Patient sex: F
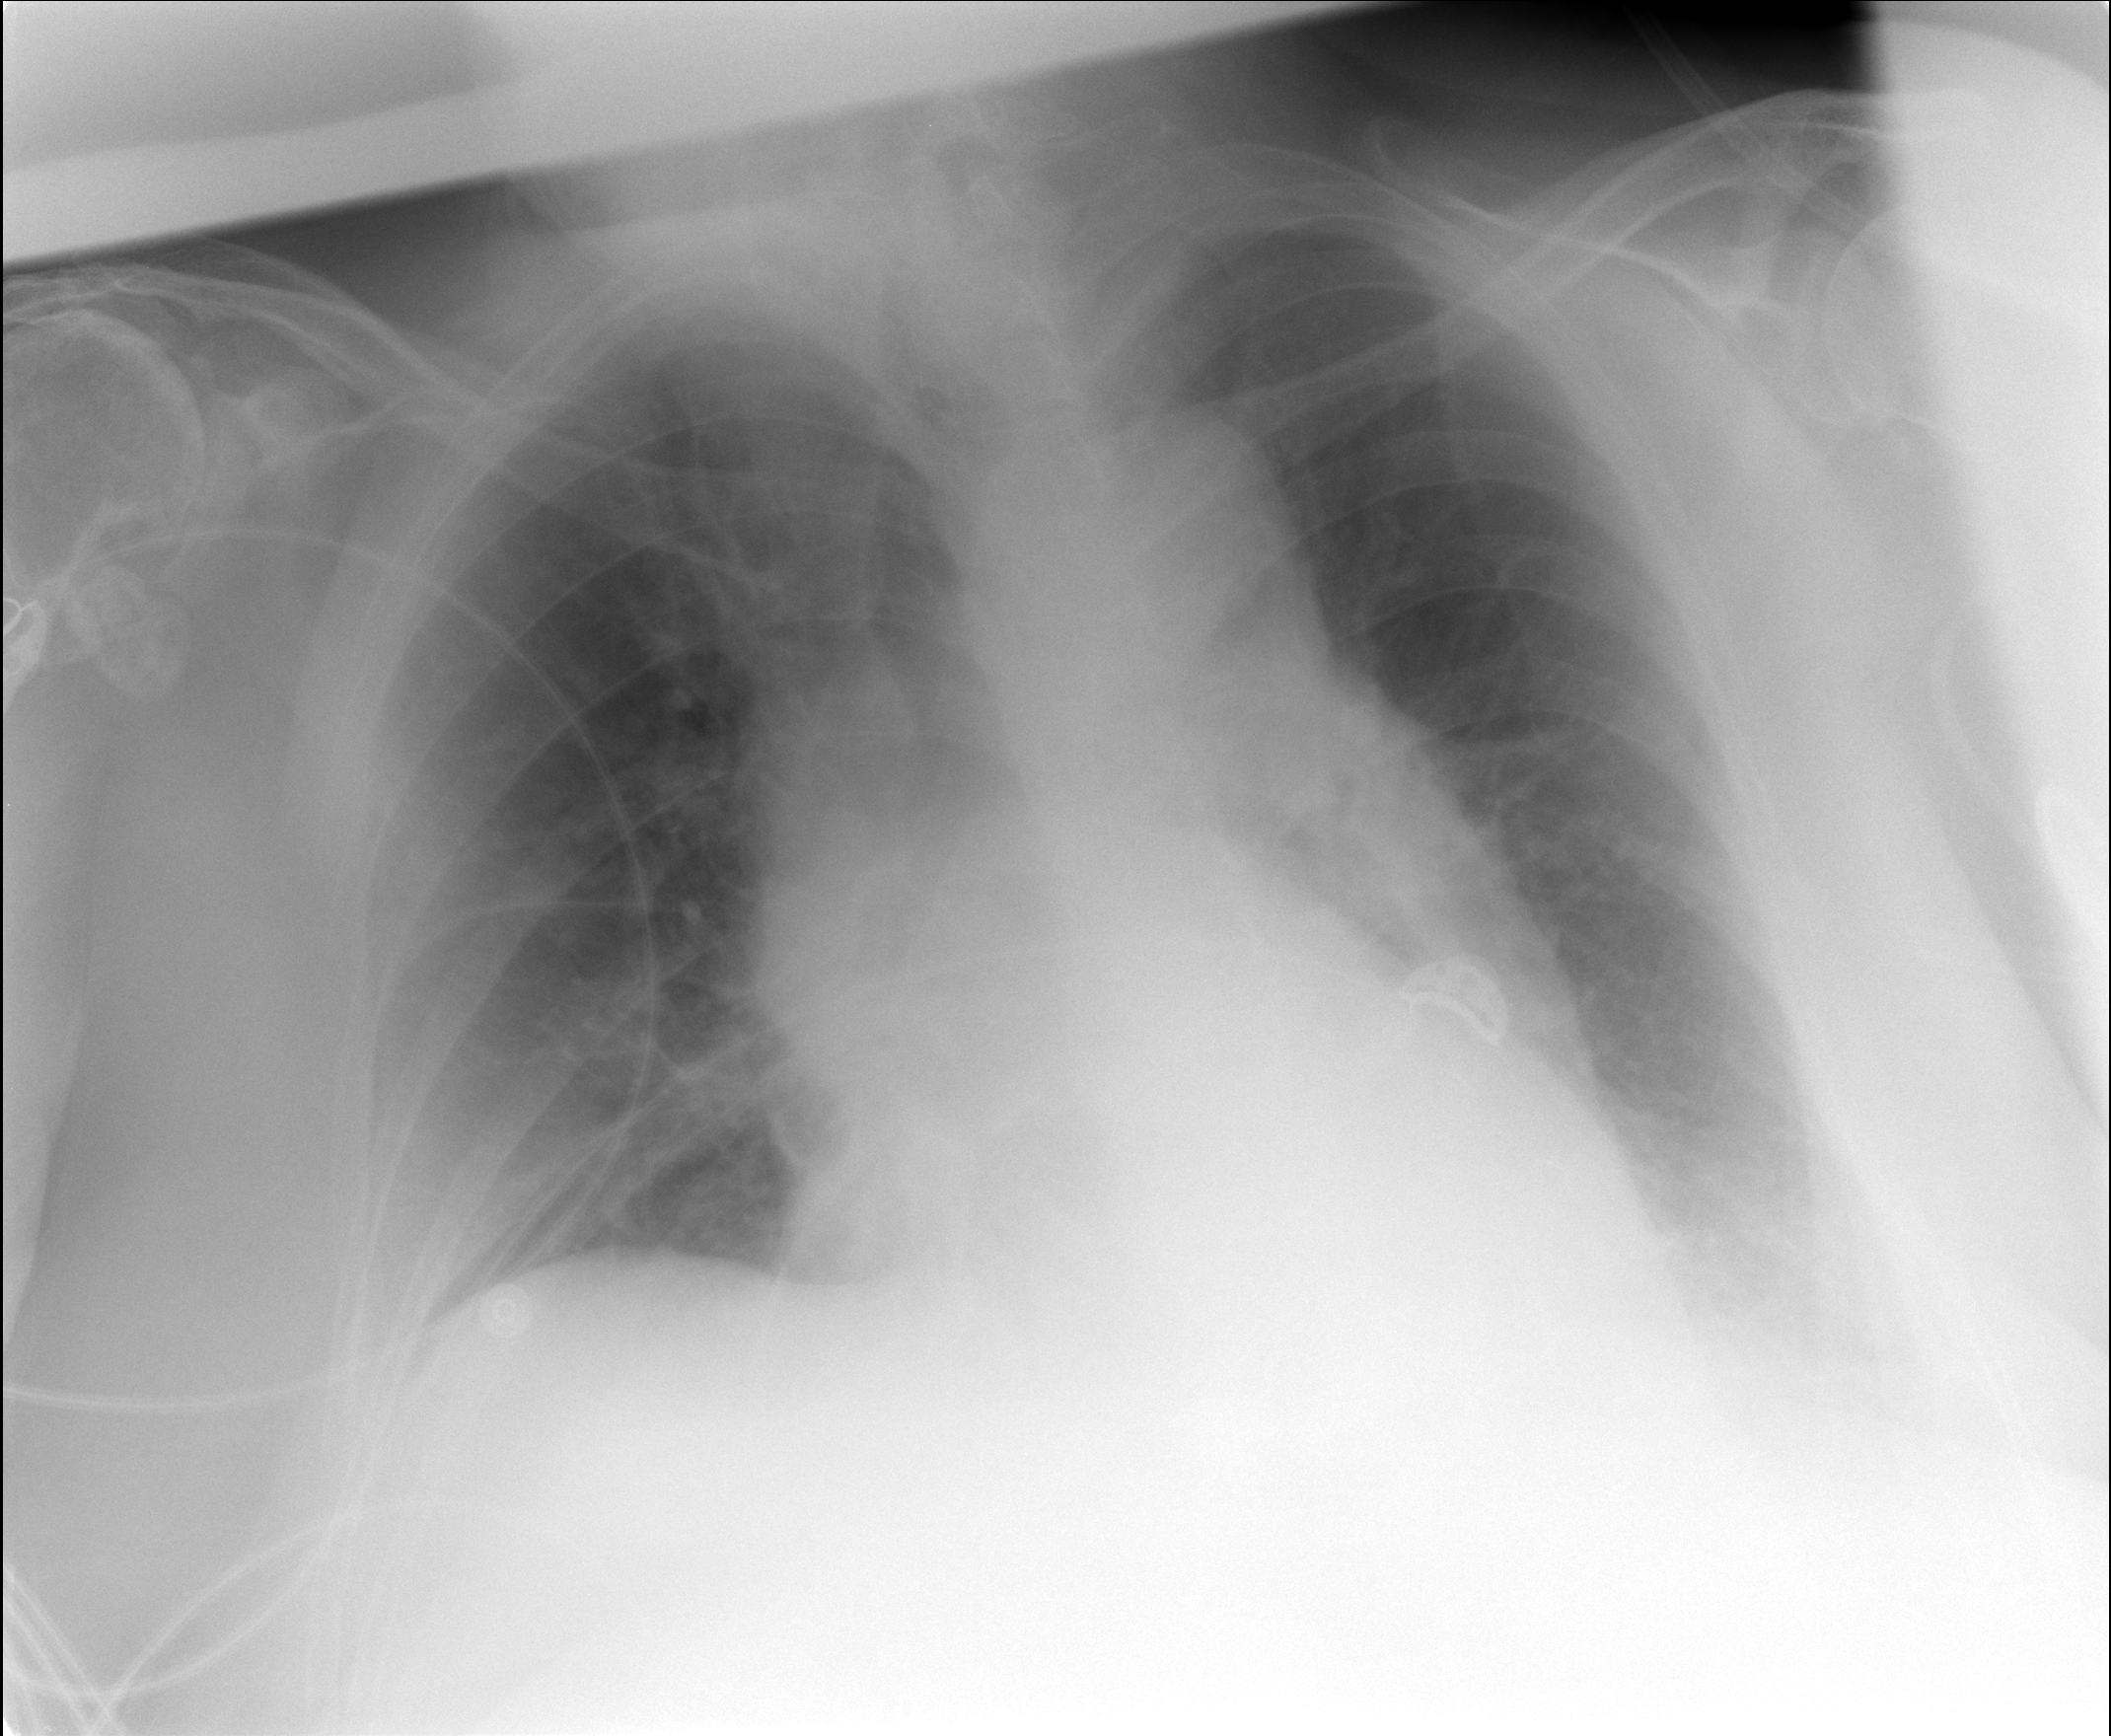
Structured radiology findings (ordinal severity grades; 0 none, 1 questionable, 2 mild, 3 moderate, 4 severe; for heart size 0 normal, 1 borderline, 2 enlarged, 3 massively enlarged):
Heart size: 2
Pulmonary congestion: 0
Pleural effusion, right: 0
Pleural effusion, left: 1
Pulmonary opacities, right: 0
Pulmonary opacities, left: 0
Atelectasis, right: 0
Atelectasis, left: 1